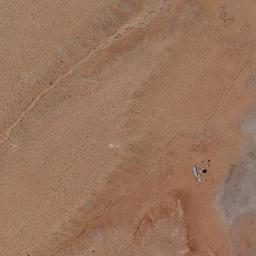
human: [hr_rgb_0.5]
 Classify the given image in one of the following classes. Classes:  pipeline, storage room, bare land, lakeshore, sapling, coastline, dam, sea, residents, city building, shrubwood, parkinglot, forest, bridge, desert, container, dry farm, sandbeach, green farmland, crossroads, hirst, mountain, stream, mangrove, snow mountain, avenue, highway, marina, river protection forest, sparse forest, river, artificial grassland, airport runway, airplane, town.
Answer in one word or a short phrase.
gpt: desert